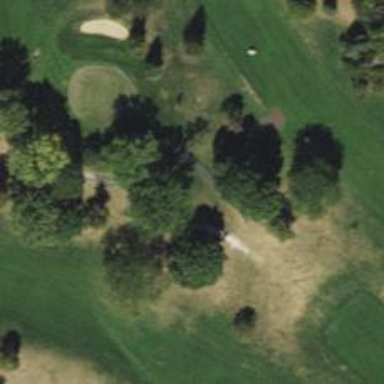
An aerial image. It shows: Golf hole.